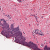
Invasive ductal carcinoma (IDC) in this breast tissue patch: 0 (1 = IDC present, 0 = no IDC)